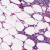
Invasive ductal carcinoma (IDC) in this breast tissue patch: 0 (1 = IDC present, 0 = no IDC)